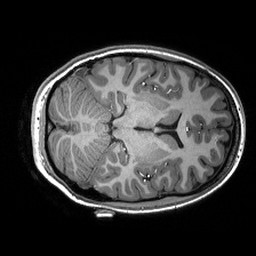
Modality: T1w
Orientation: axial
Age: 20
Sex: female
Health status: healthy
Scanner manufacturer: siemens
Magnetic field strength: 3 T
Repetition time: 2.53 s
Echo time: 0.00288 s